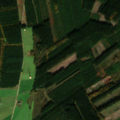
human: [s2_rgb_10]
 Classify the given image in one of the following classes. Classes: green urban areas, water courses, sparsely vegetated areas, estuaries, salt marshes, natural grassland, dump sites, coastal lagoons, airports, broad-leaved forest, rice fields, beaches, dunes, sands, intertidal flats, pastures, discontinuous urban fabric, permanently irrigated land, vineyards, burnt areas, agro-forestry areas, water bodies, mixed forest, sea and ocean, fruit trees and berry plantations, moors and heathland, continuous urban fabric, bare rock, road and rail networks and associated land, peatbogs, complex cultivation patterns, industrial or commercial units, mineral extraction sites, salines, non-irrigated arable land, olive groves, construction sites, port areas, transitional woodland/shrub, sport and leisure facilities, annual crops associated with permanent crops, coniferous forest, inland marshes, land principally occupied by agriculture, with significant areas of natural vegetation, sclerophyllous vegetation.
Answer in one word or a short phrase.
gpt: pastures, coniferous forest